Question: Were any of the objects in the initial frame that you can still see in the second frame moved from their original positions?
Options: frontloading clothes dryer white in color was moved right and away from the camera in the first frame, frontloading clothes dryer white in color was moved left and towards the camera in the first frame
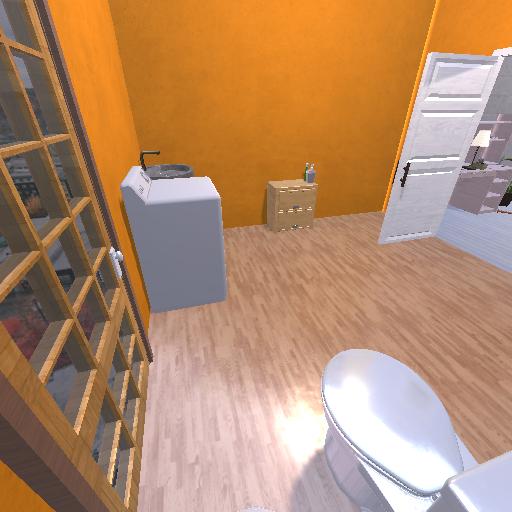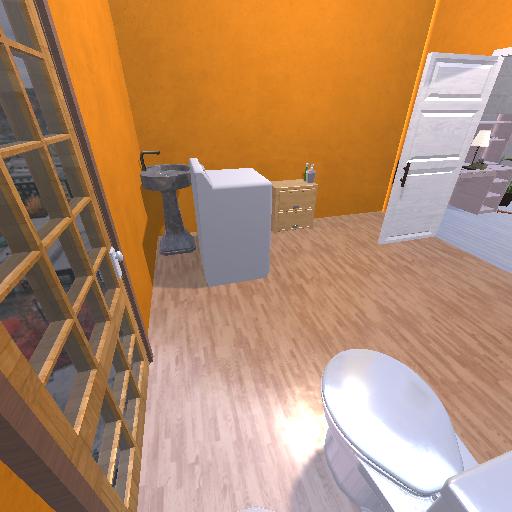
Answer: frontloading clothes dryer white in color was moved right and away from the camera in the first frame